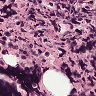
Metastatic tissue present: no